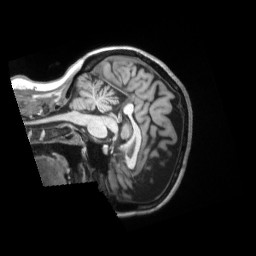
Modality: T1w
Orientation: sagittal
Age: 47
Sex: female
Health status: ill
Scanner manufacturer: siemens
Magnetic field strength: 3 T
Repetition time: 2.2 s
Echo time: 0.00157 s